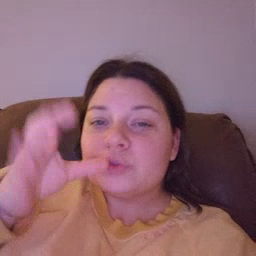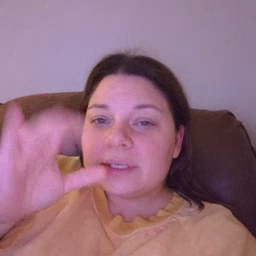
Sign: drink